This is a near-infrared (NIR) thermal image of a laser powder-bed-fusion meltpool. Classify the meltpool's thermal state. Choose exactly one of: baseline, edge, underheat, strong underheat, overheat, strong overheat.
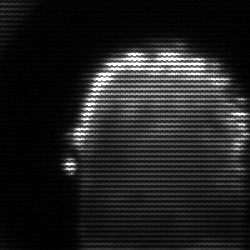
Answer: baseline